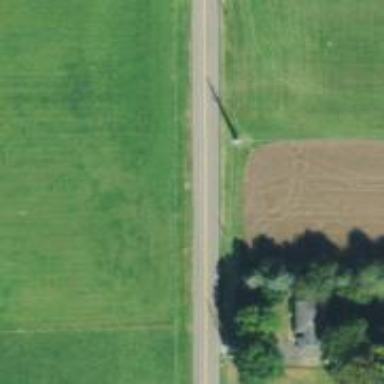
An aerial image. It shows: Power pole.